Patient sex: M
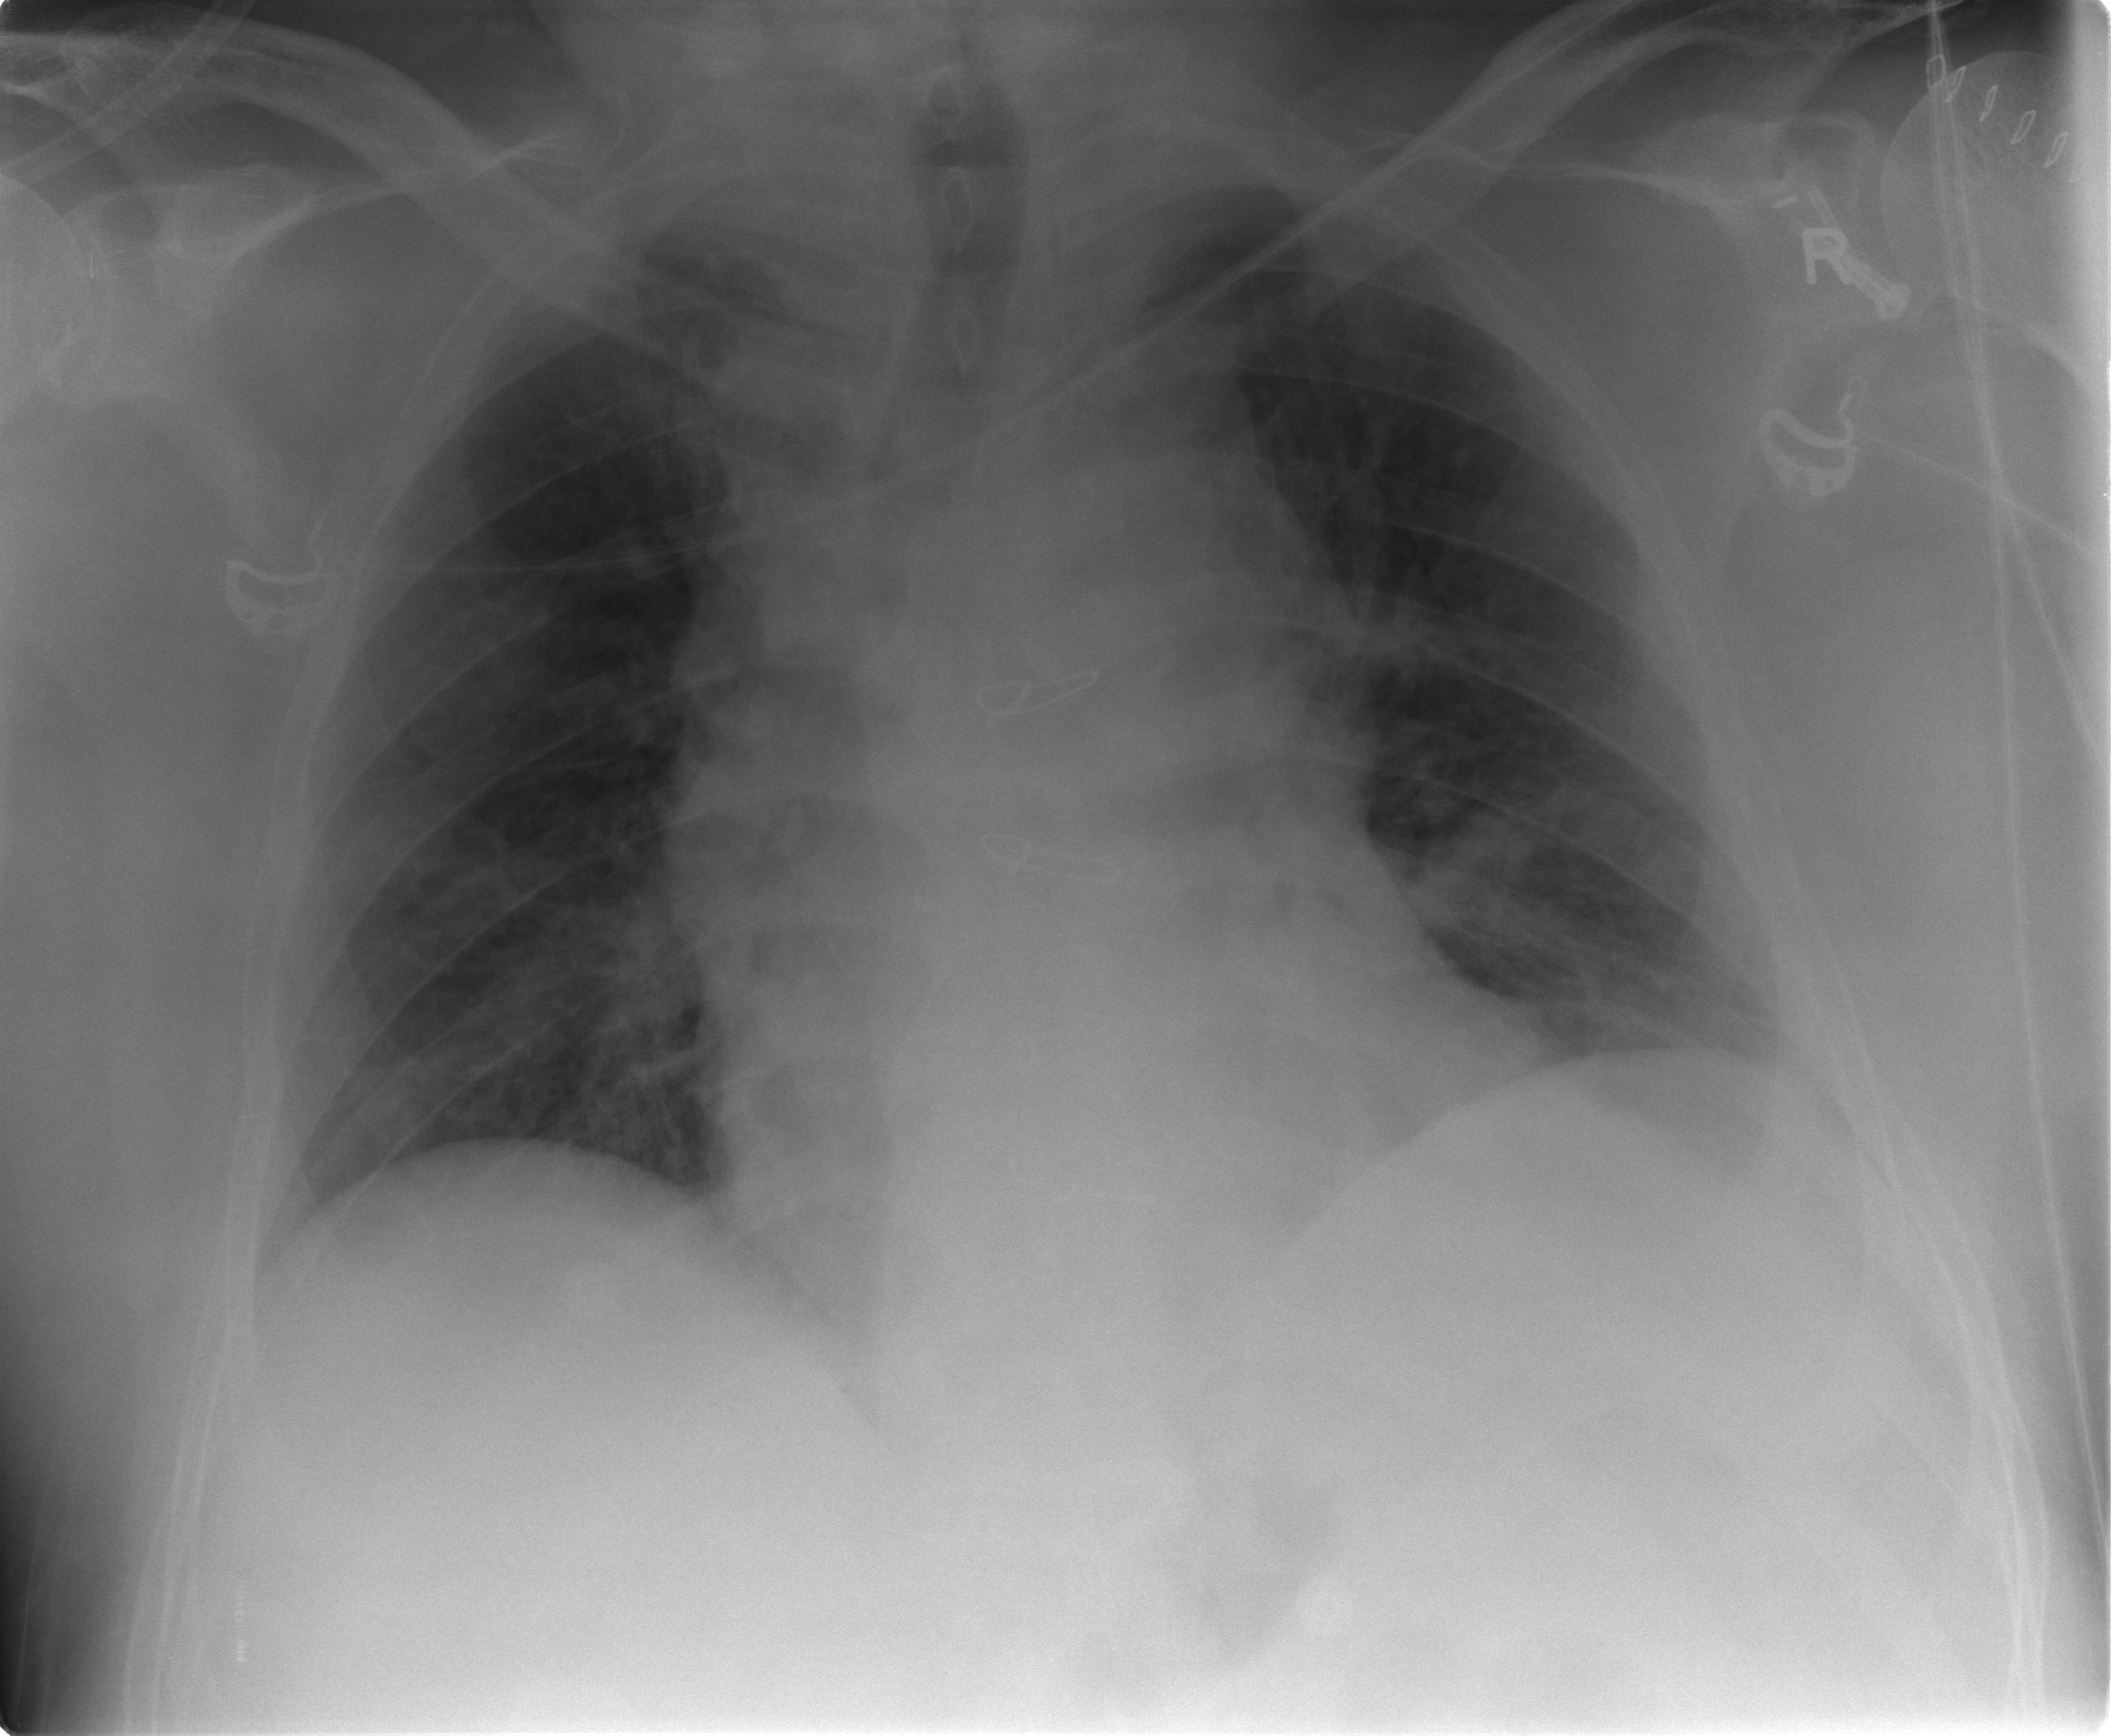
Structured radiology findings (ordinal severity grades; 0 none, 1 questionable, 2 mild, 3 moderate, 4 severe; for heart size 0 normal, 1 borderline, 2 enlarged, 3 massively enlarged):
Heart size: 1
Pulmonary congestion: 0
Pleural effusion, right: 0
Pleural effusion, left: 0
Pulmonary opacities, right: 0
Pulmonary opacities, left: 1
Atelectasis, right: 1
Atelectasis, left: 1